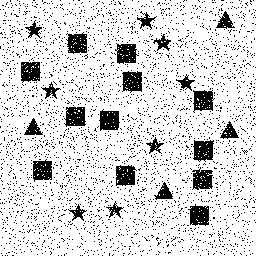
Squares: 12
Triangles: 4
Stars: 8
Total shapes: 24